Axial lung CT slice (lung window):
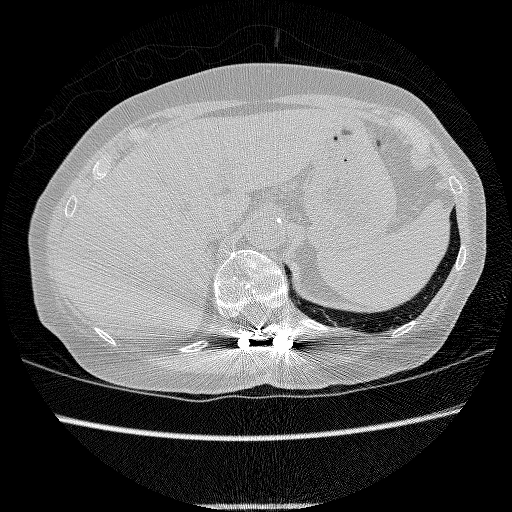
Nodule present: no